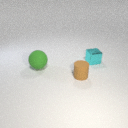
large green rubber sphere to the left of small cyan metal cube